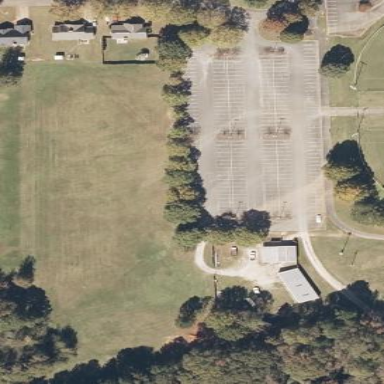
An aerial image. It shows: Parking area.